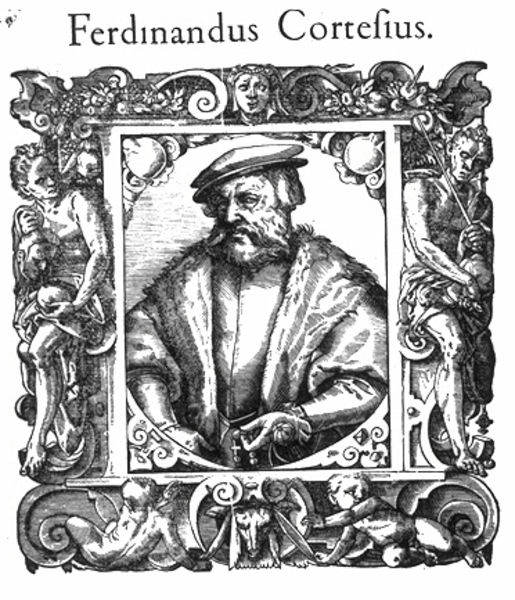
Titel: Bildnis des Hernando Cortez
Künstler: Tobias Stimmer
Institution: (Seriendruck)
Schlagwörter: hand, kopf, mann, weiß, menschen, blume, blumen, frau, frisur, geste, grau, hut, köpfe, licht, mund, männer, nase, profil, schmuck, schwarz, zeichnung, blick, gürtel, obst, tier, tiere, leute, muster, ornament, alt, bart, hemd, kappe, mütze, arm, augen, geköpft, gesicht, henker, kragen, pelz, rahmen, vollbart, ärmel, bild, bildnis, hände, portrait, porträt, haare, mantel, reich, stoff, personen, person, puffärmel, renaissance, schräg, kinder, oval, engel, früchte, putte, putto, beine, fell, apfel, kopfbedeckung, äpfel, schrift, grafik, rand, figuren, feathers, hands, hat, men, ornate, white, wein, black, face, figures, nose, three, ornamente, verzierung, two, name, adam, eva, schaf, eckig, kreuz, rechteck, druck, schwarzweiss, loch, radierung, stich, titel, kupfer, überschrift, backenbart, kugeln, darstellung, fürst, ferdinand, schnörkel, barett, pelzkragen, skulpturen, halbprofil, weintrauben, voluten, teufel, angels, fruit, man, wams, musen, head, eyes, hörner, dürer, zierde, schnecken, drawing, putten, kupferstich, rosenkranz, black and white, frame, stier, hammel, cap, coat, fellkragen, fur, animals, illustration, putti, beard, viereck, cross, wings, children, cherubs, cupid, verziehrung, cape, cloak, rondell, latein, rectangle, square, geschmückt, statues, engraving, masken, tiefdruck, widder, animal, circle, grotesken, holbein, weiiß, steinbock, crucifix, personifikationen, schafskopf, horns, baby, seriendruck, bernhard, rafik, rhamen, carving, rollwerk, ngel, border, heads, mustache, babies, ferdinand cortes, pensive, reicht, bernhardus, cartesio, cortefius, ekoration, ferdinand cortesius, ferdinandus, ferdinandus cortesius, gerahm, hutmütze, personikikationen, schleifend, fat, framed, center, d, cortez, ferdinandus vortefius, corner, cortesius, keys, infants, rosary, beret, decapitated, beads, figues, cortelius, ferdinandus cortelius, mati, hernan, wood block, quarters, 남자는 모자를 쓰고 있다, 남자는 털옷을 입고 있다, 남자는 콧수염이 있다, ferdinandus cortefius